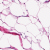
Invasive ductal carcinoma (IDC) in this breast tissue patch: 0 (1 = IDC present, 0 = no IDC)